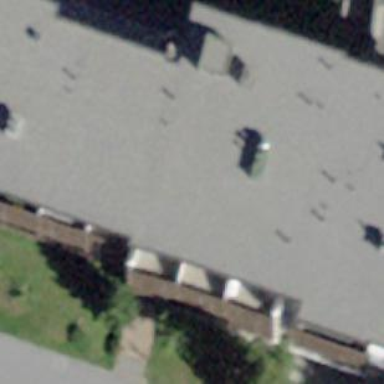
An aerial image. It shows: Hotel building.